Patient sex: M
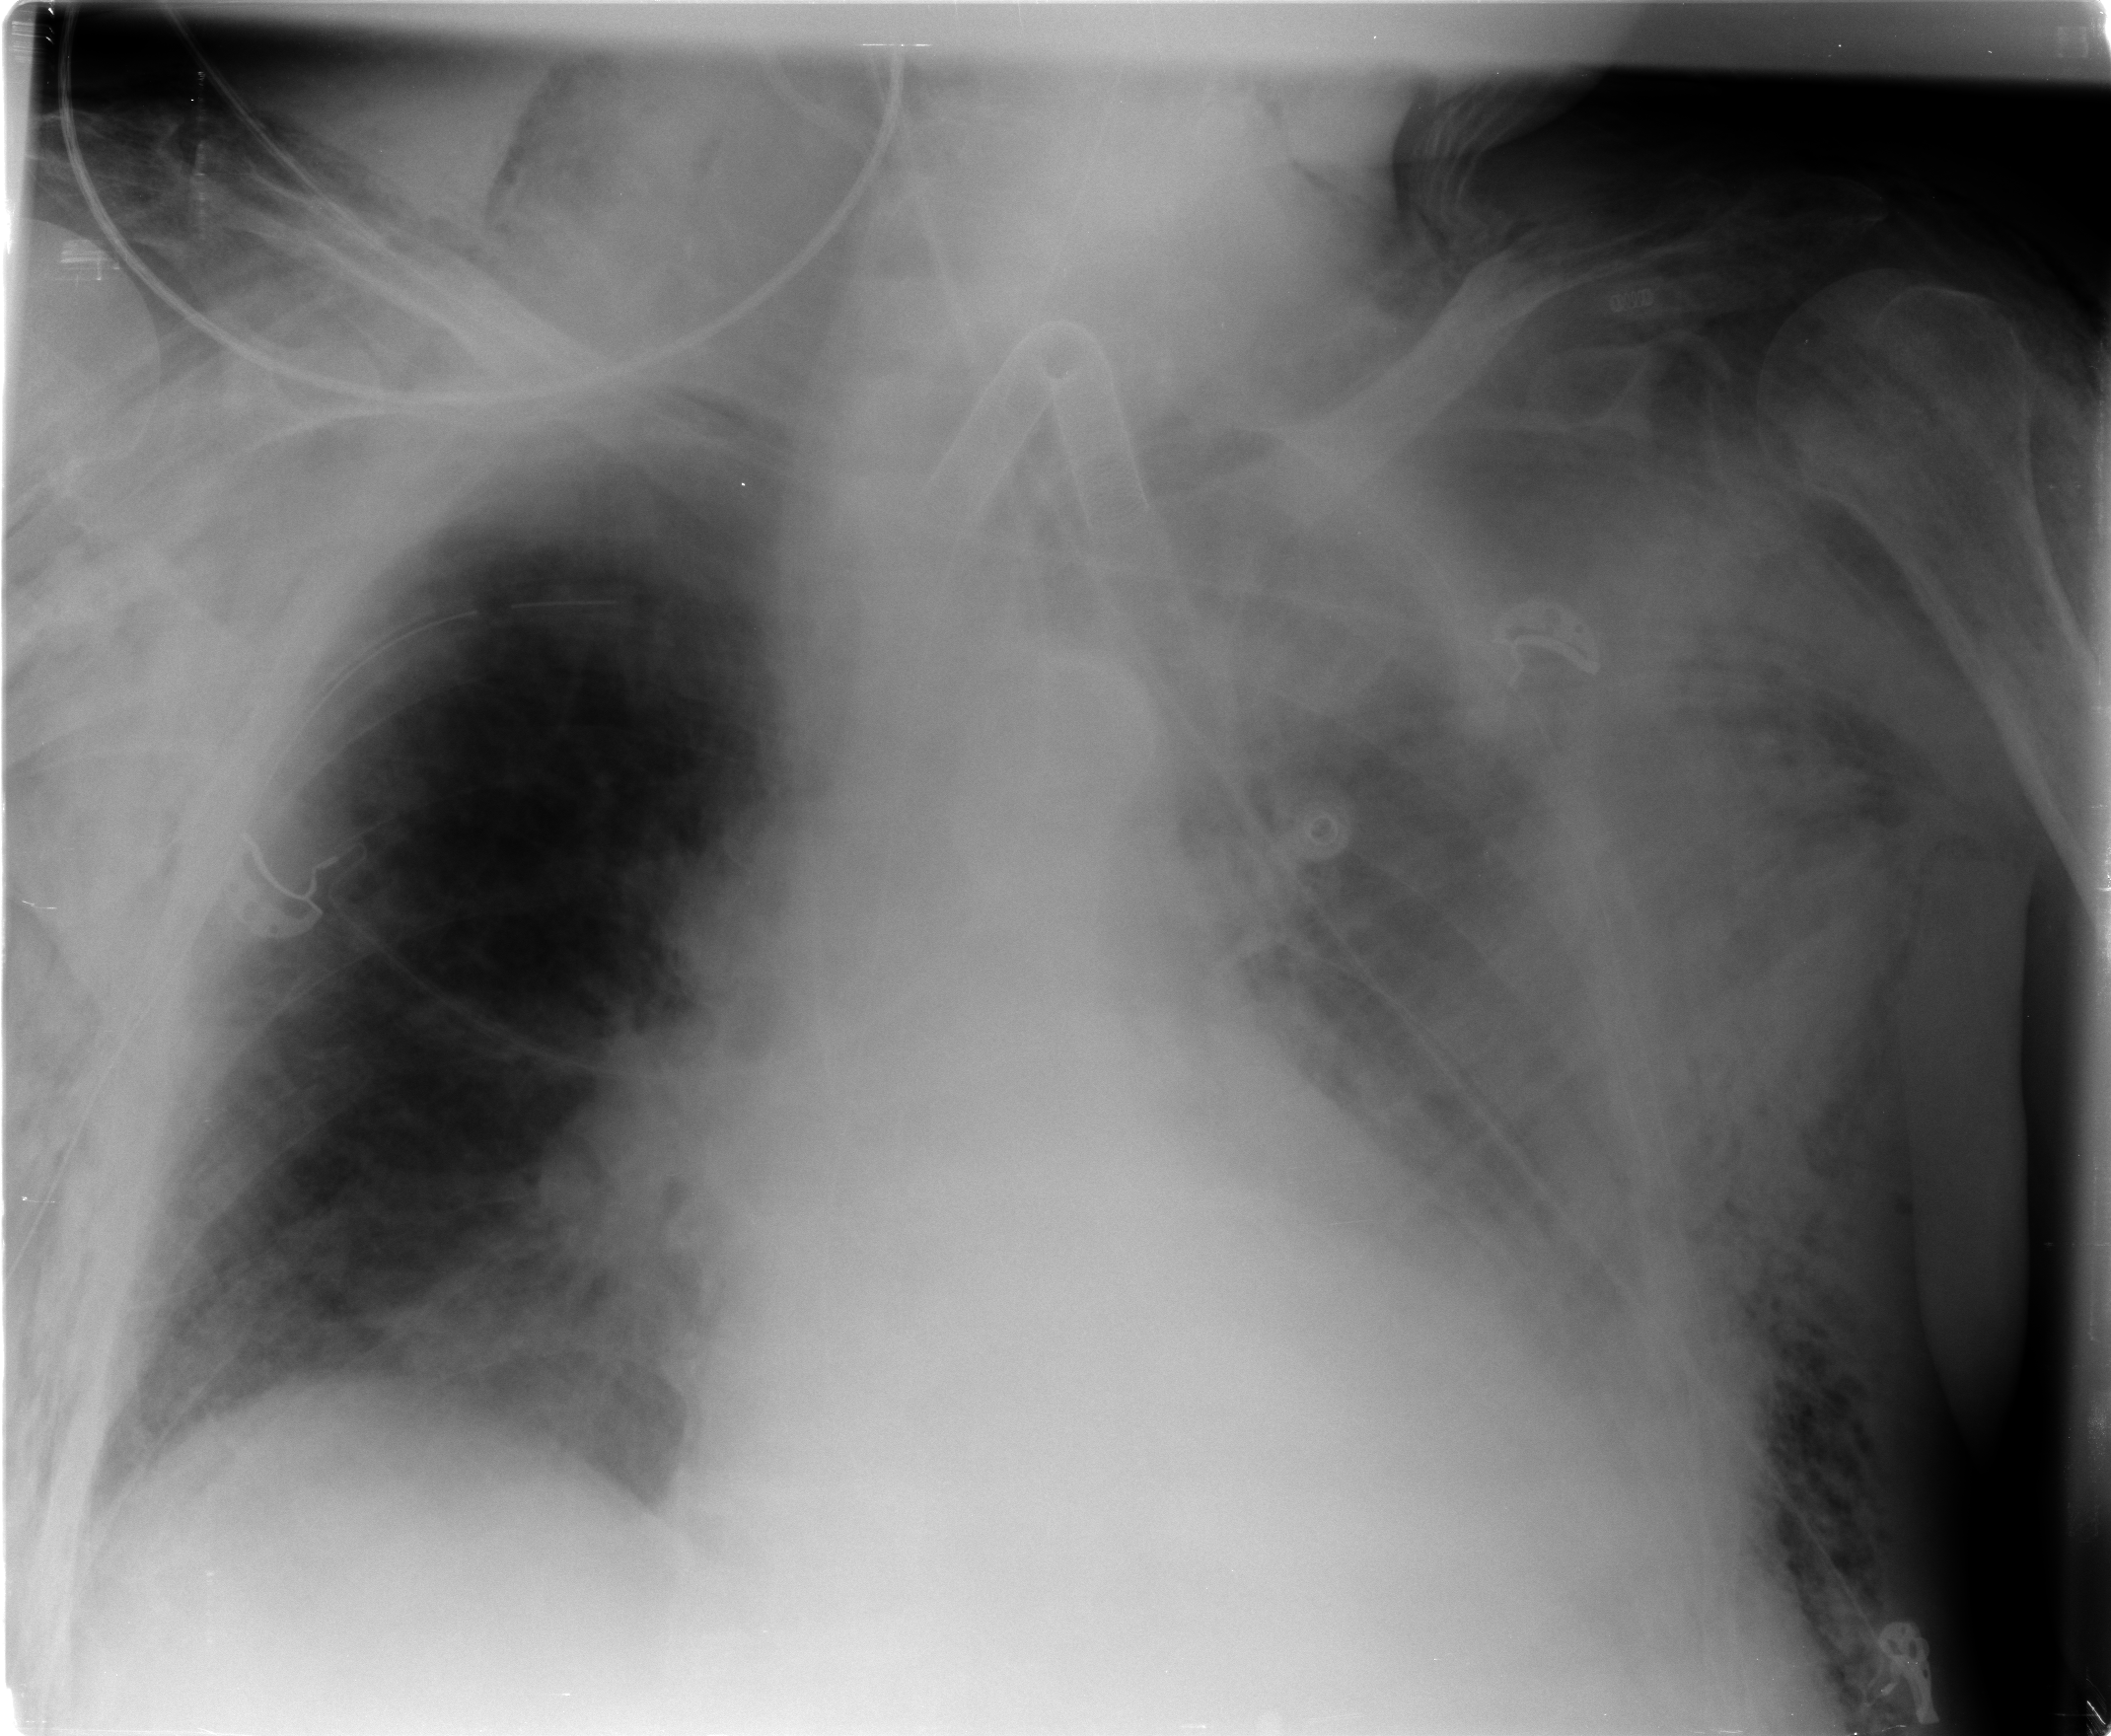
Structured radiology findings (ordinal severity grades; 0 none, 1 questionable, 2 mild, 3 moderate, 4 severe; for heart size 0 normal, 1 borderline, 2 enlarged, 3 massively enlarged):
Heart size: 2
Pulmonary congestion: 1
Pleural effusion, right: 2
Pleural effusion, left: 3
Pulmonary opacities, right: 1
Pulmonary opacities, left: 2
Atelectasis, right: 2
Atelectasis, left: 3